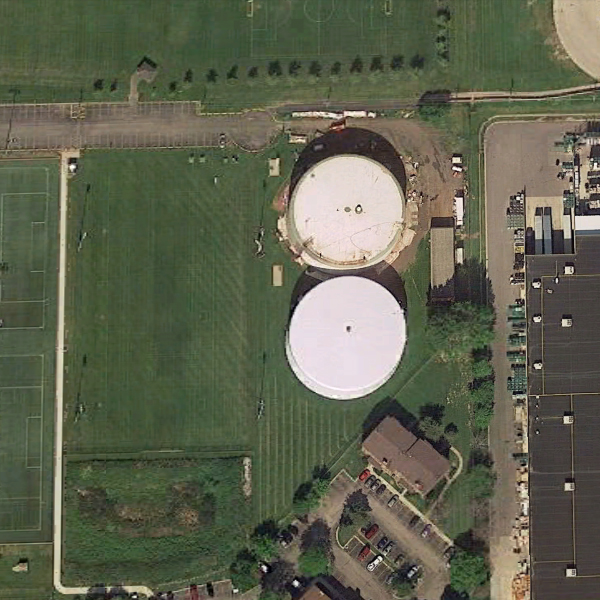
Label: StorageTanks